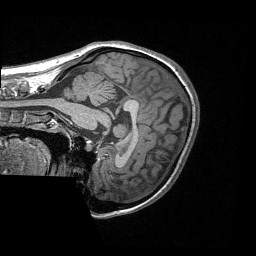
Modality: T1w
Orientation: sagittal
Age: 18
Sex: female
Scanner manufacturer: siemens
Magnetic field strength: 3 T
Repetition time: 1.64 s
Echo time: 0.00234 s